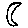
Label: moon